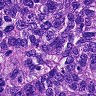
Metastatic tissue present: yes